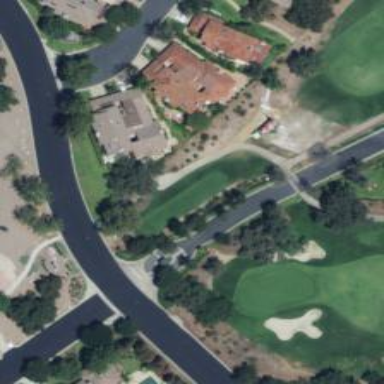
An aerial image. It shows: Golf cartpath that is also road path.